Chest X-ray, PA view. Patient: 53 years old, sex F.
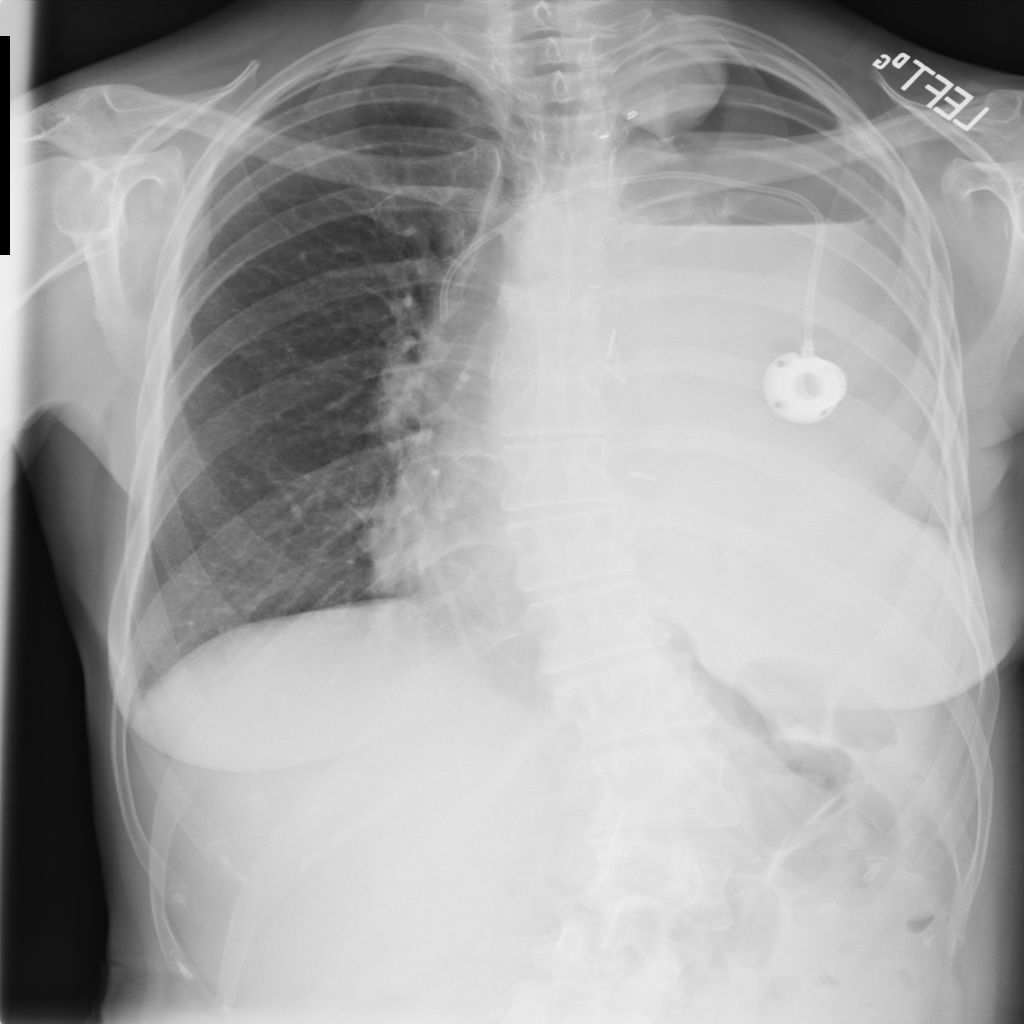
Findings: No Finding